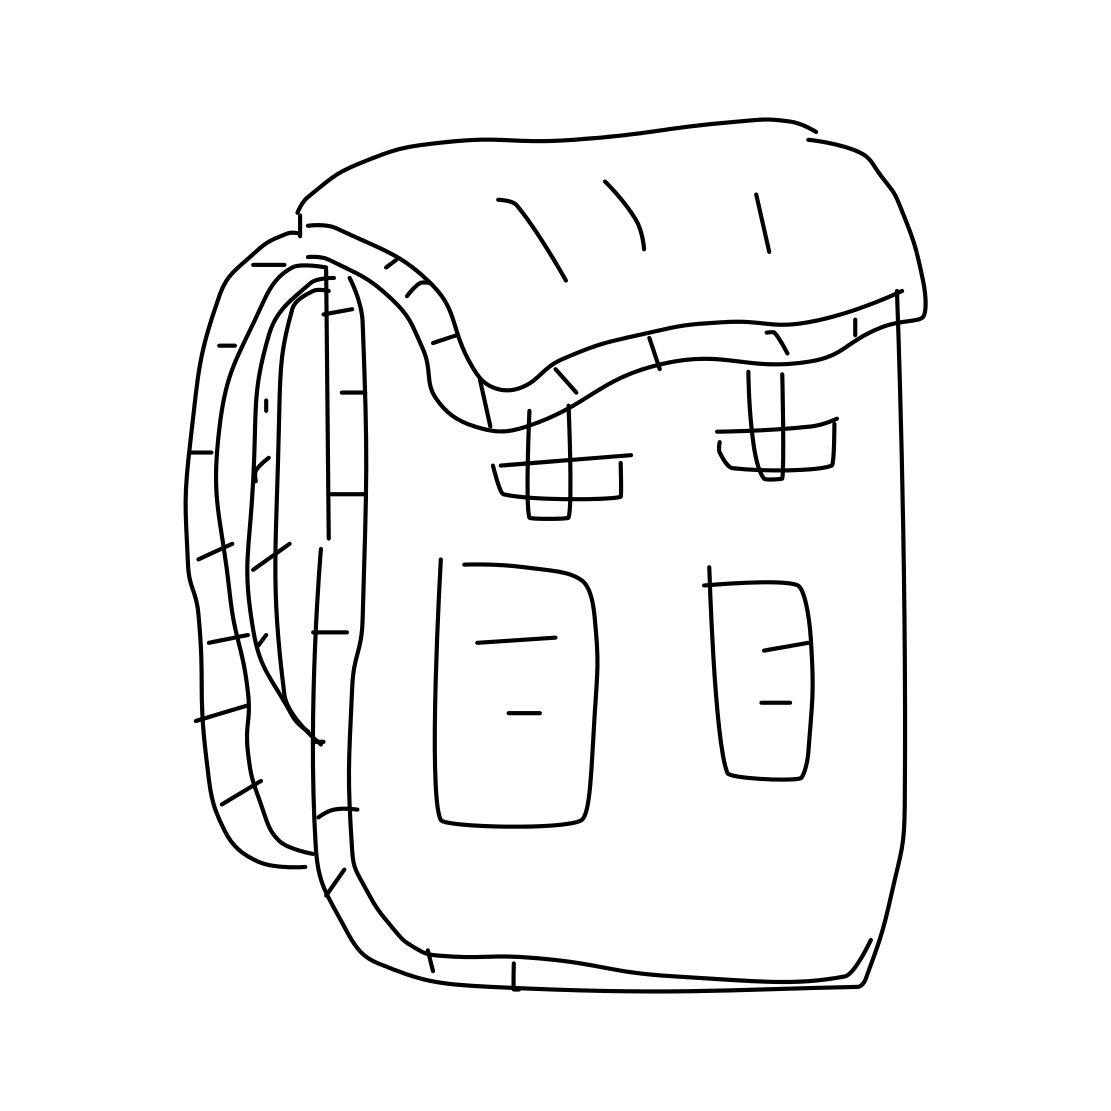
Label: backpack